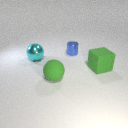
large cyan metal sphere to the left of small blue metal cylinder